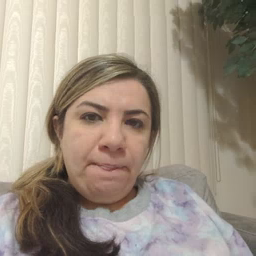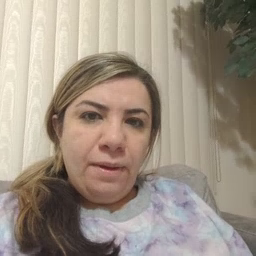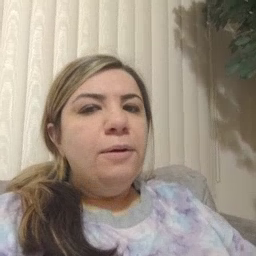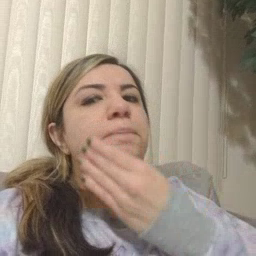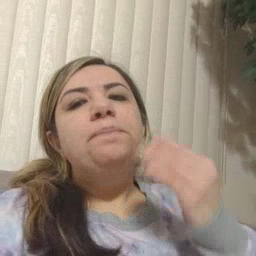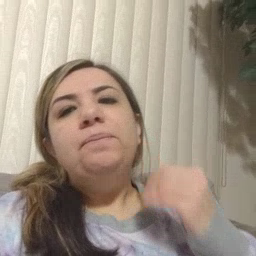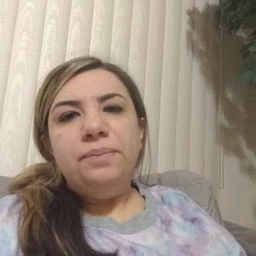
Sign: napkin